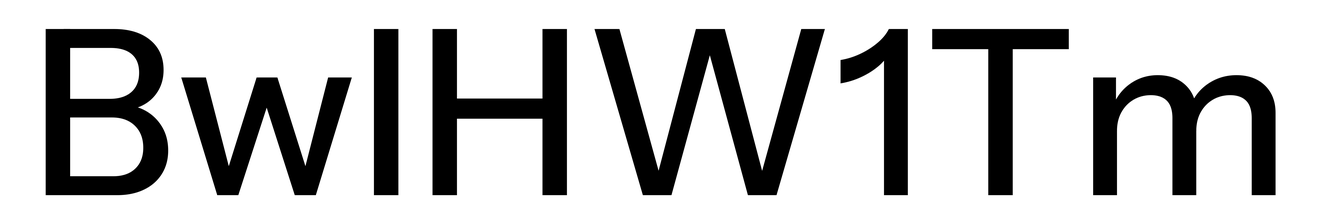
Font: InstrumentSans_Medium